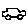
Label: car